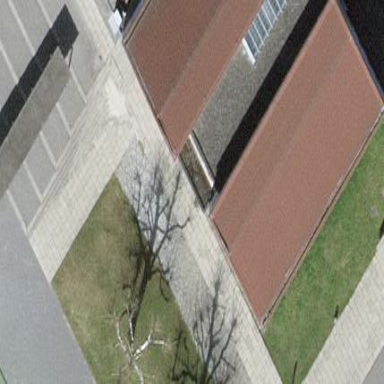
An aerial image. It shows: School building.